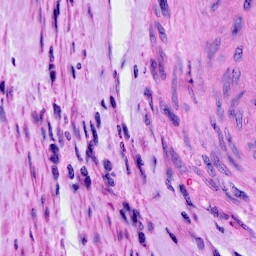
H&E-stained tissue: Cervix